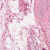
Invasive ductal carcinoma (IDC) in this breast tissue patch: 1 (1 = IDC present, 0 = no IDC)